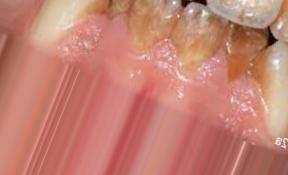
Condition: Tooth Discoloration